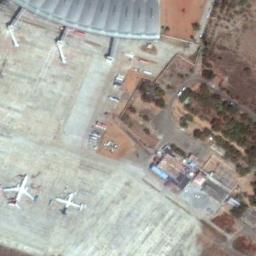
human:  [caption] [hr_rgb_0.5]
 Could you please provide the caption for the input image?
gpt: Two airplanes are on the runway beside many buildings and trees .

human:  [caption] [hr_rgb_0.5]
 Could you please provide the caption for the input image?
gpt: Two white planes parked on the ground, And the land around the airport was reddish brown .

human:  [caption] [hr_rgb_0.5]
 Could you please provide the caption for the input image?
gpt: Two different sized planes parked in a clearing, With many buildings and lawns next to the plane .

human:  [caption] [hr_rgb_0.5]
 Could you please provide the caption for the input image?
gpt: Two planes parked on the airport while a terminal and some trees in front of them .

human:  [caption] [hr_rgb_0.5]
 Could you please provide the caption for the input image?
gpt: Two planes are in the parking lot next to the building .